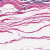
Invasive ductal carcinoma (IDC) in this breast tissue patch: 0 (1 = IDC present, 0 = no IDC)